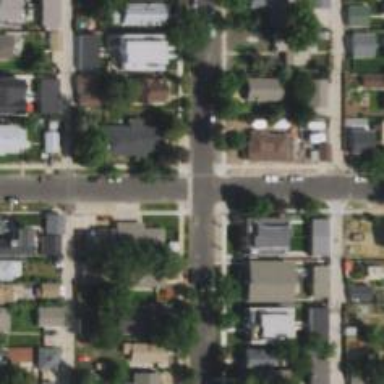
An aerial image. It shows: Residential road with separate sidewalk.